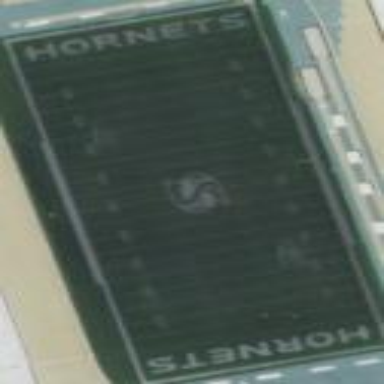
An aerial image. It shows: American football pitch with artificial turf surface for leisure land.